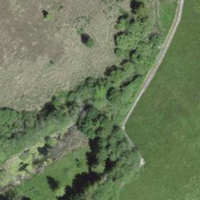
EUNIS habitat code: 16
Species observed at this site:
Iris sibirica